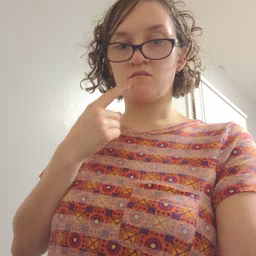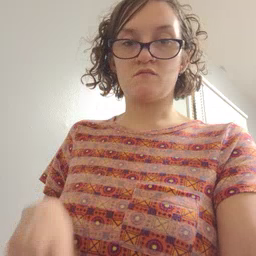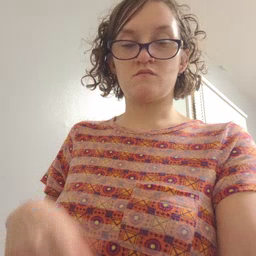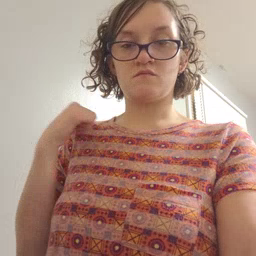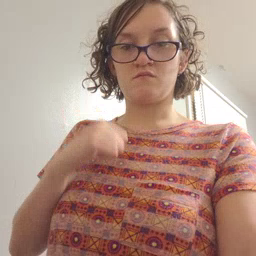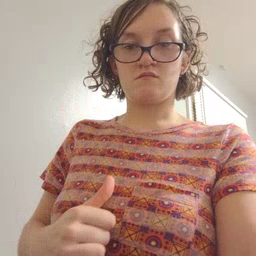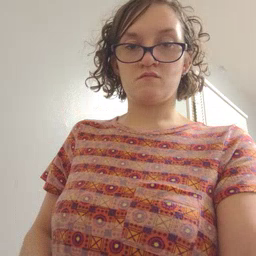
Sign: jacket